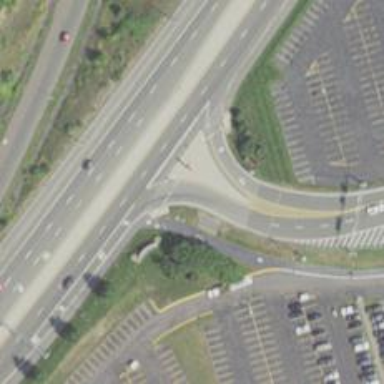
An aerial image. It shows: Trunk link highway.